Interaction volume radius: 10 \u00c5
Interaction volume height: 10 \u00c5
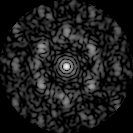
Disorder parameter: 0.6702